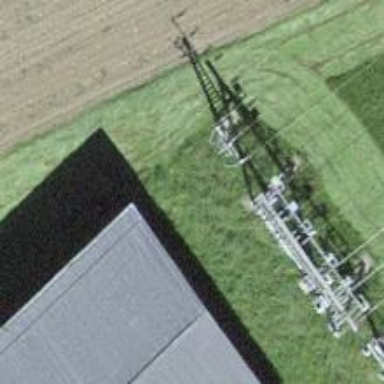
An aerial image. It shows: Power pole.